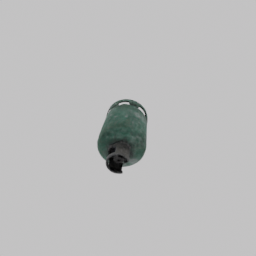
Label: tools